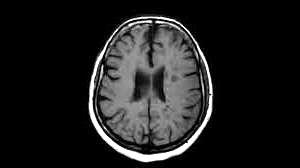
Label: notumor